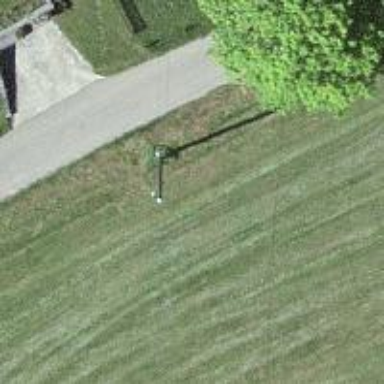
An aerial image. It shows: Power pole.